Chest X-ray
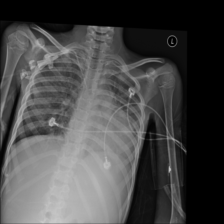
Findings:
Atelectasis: negative
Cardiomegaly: negative
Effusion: negative
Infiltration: negative
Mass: negative
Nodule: negative
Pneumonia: negative
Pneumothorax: negative
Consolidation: negative
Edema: negative
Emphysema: negative
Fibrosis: negative
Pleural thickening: negative
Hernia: negative